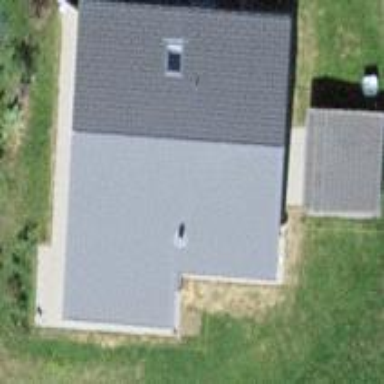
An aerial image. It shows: Simple and straightforward house.